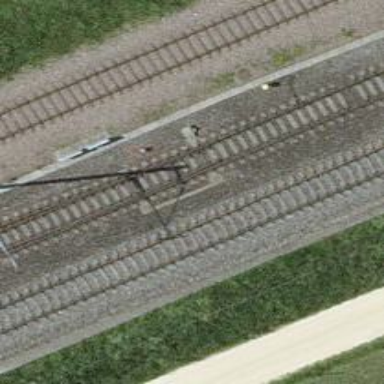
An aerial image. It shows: Railway switch.